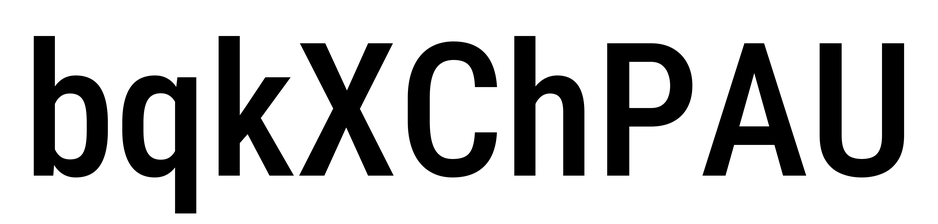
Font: Roboto_Condensed_Medium